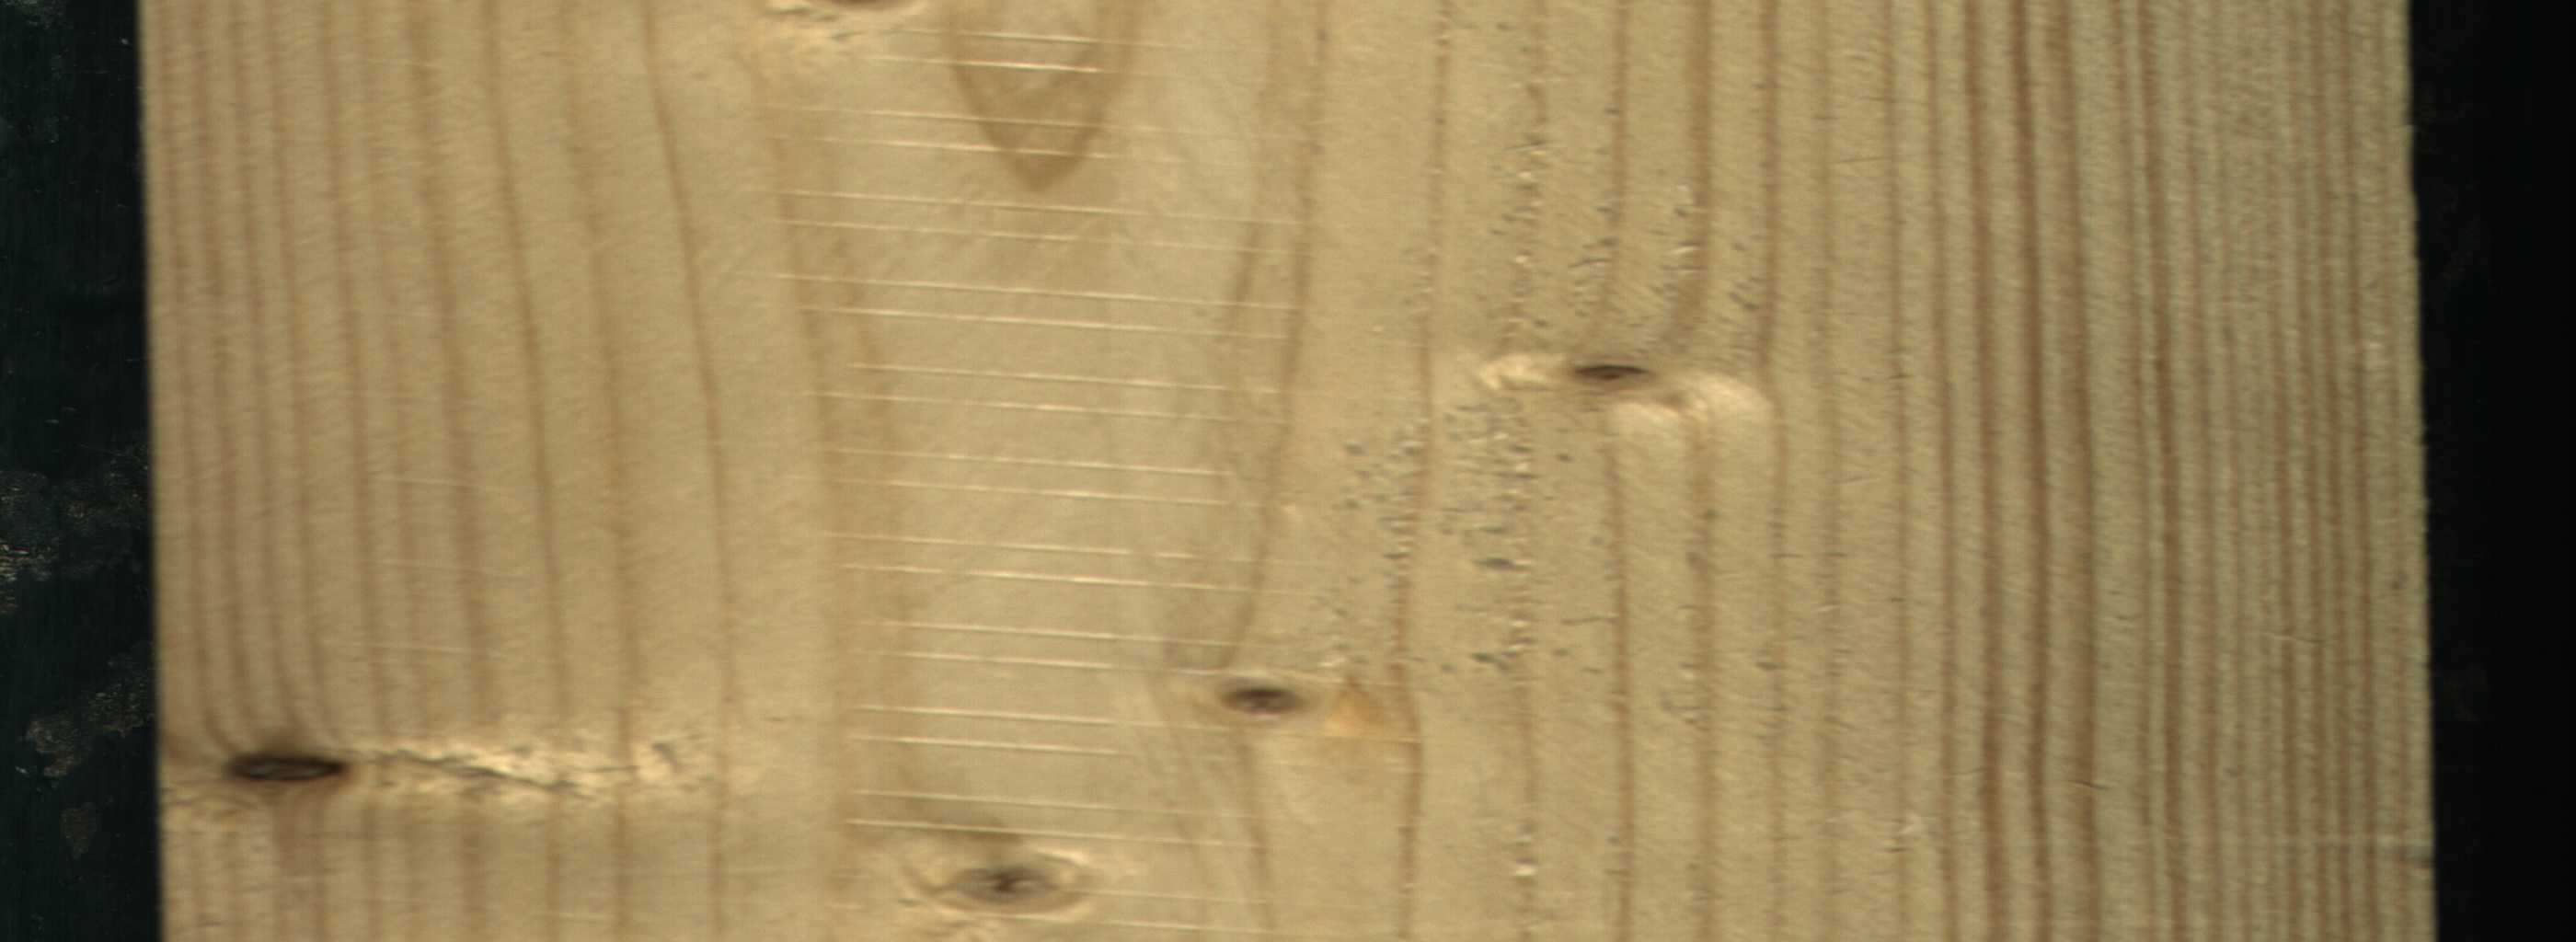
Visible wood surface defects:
Dead_Knot
Live_Knot
Live_Knot
Live_Knot